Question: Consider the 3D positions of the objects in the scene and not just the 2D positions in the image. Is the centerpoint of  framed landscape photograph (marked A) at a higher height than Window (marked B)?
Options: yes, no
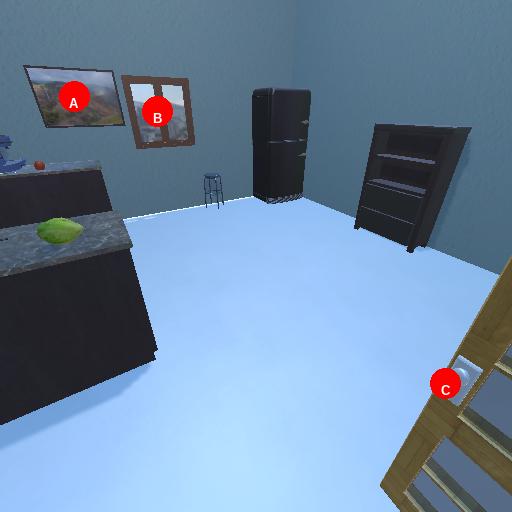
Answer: yes